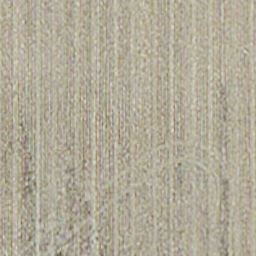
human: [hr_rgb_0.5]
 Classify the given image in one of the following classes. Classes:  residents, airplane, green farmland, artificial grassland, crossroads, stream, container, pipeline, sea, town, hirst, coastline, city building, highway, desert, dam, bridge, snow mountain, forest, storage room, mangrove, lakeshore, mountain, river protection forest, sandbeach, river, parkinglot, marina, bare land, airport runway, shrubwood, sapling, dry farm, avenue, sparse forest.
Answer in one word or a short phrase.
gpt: dry farm